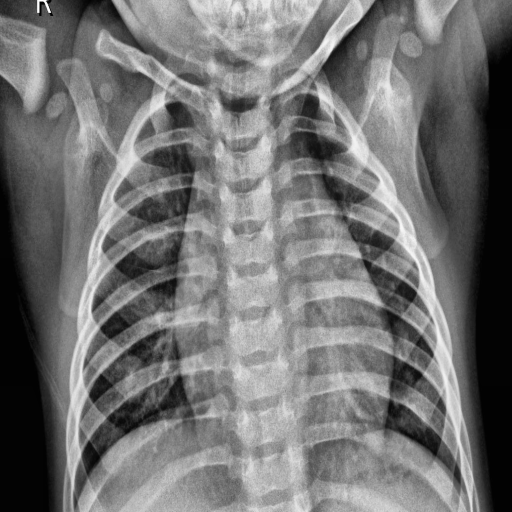
Finding: NORMAL